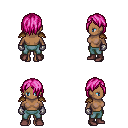
a pixel art fantasy rpg character, female body template, human, dark skin, leather shoulder armor, teal pants, pink bangs hairstyle, metal gloves, maroon shoes, four views (front, back, left, right), 2x2 character sprite sheet, small pixel art, hard edges, no anti-aliasing